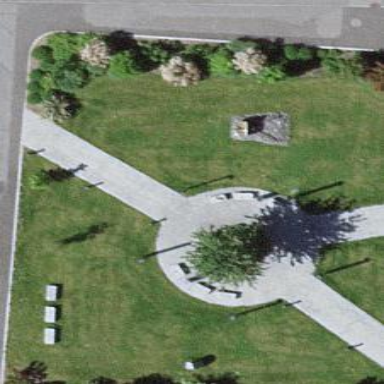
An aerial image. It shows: Park.